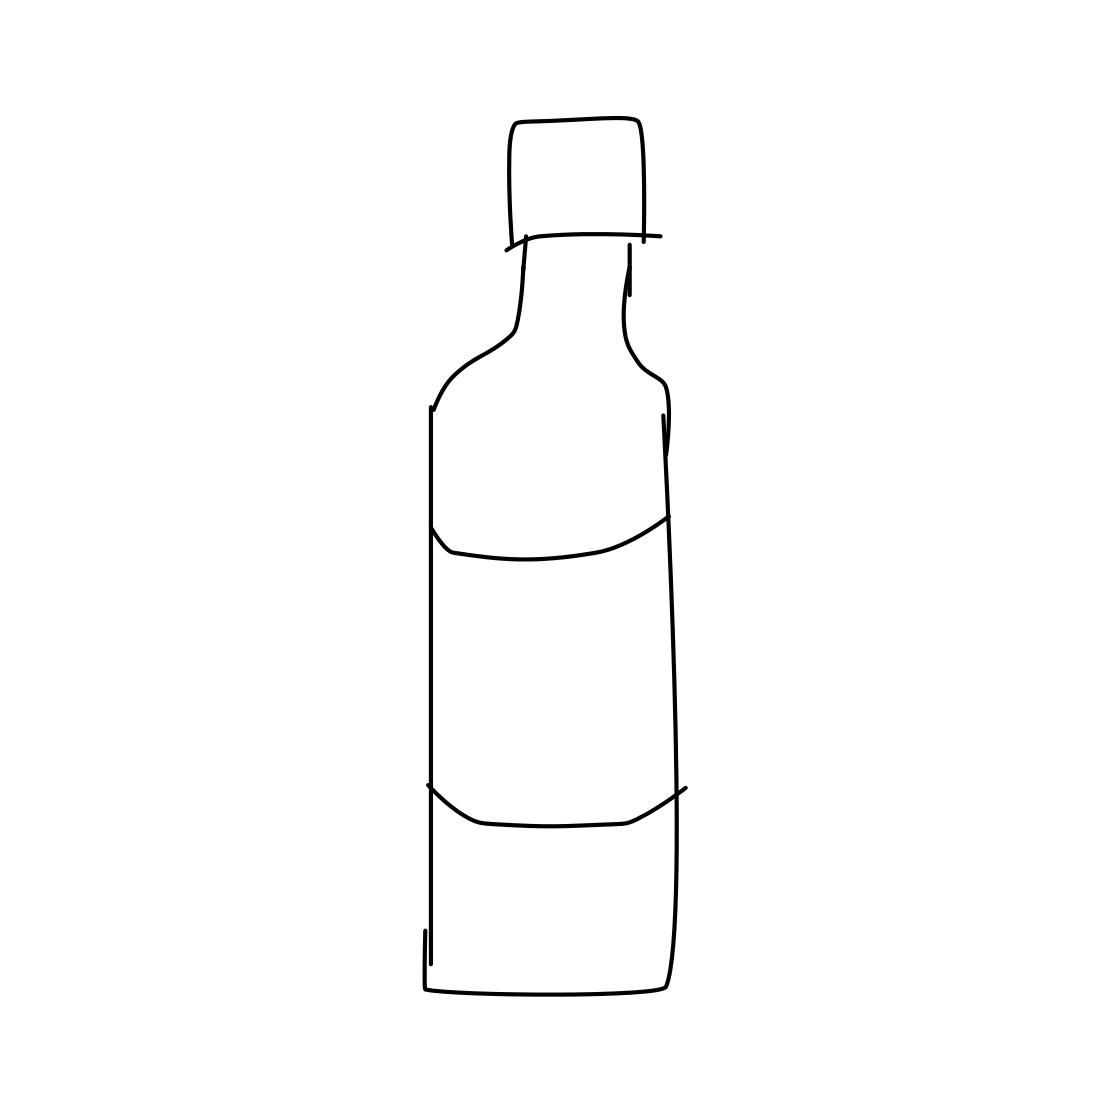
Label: wine-bottle